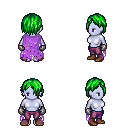
a pixel art fantasy rpg character, female body template, dark elf, purple skin, maroon tattered cape, magenta pants, green bangs hairstyle, metal gloves, brown shoes, four views (front, back, left, right), 2x2 character sprite sheet, small pixel art, hard edges, no anti-aliasing